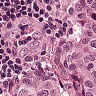
Metastatic tissue present: yes